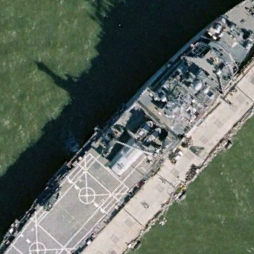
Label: Whitby_Island-class_dock_landing_ship